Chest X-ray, PA view. Patient: 45 years old, sex M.
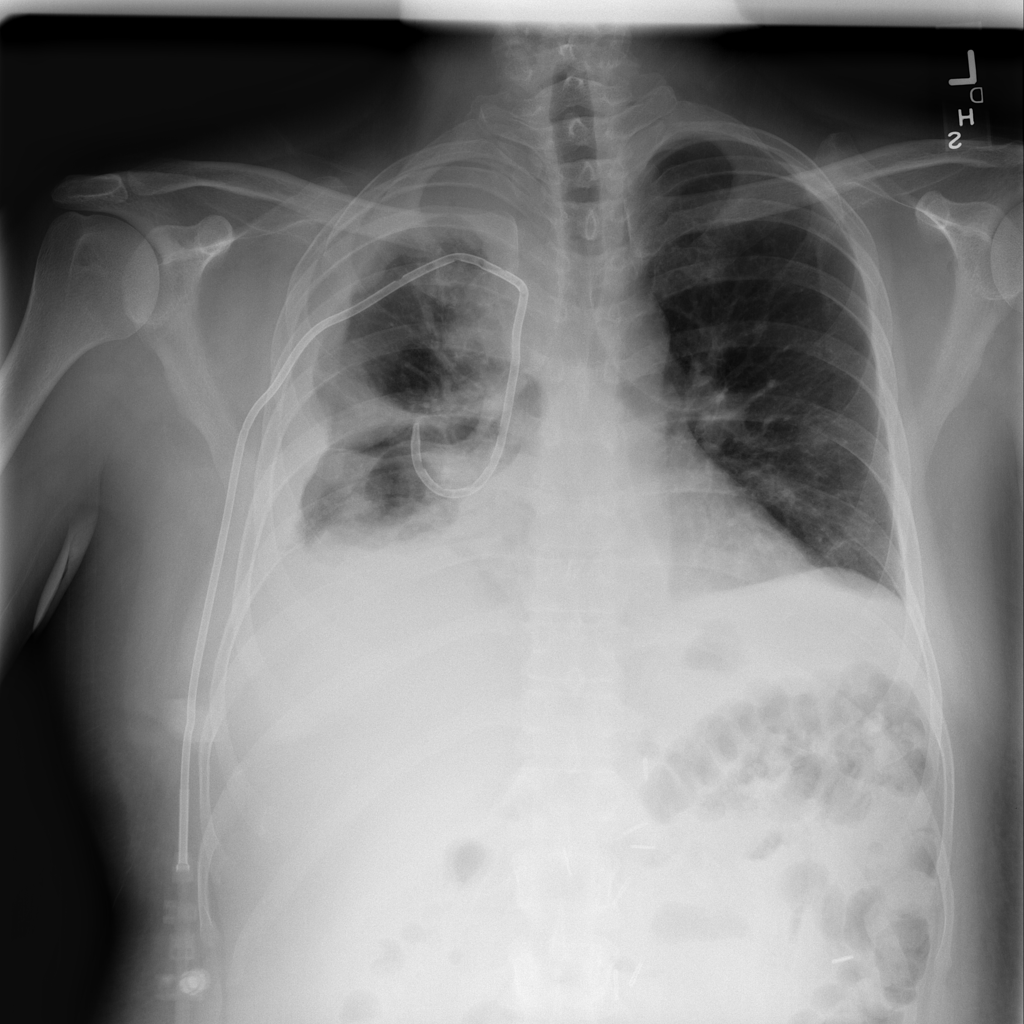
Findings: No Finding